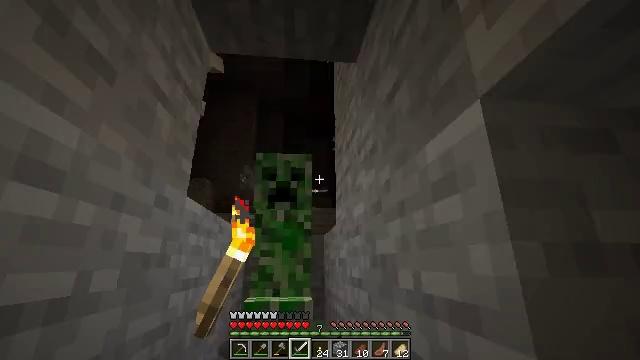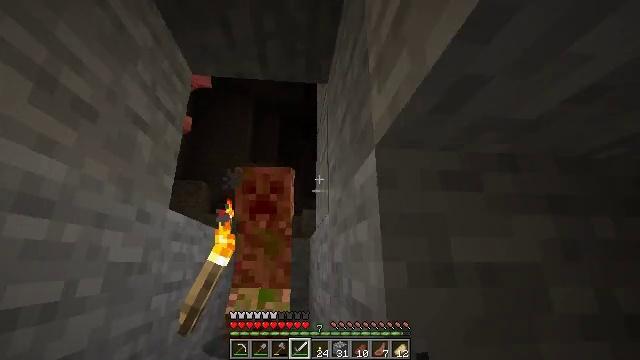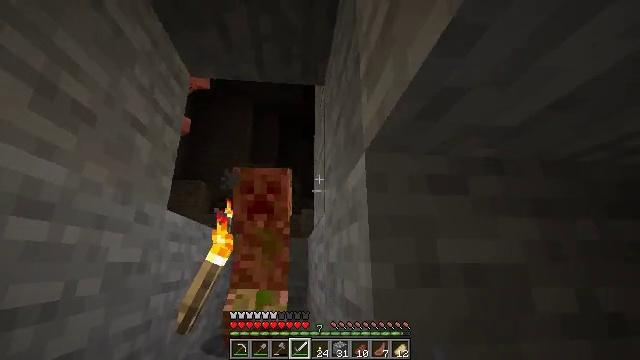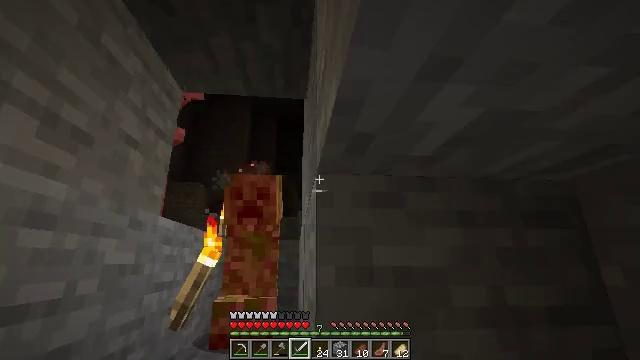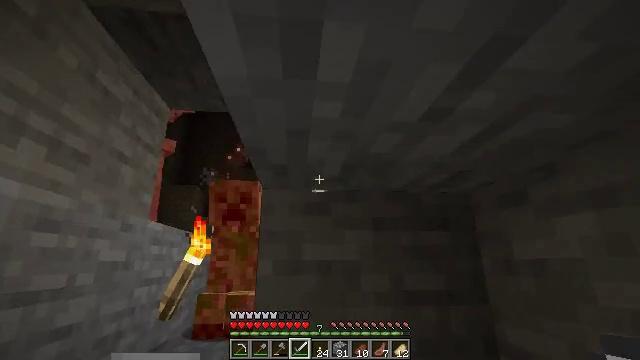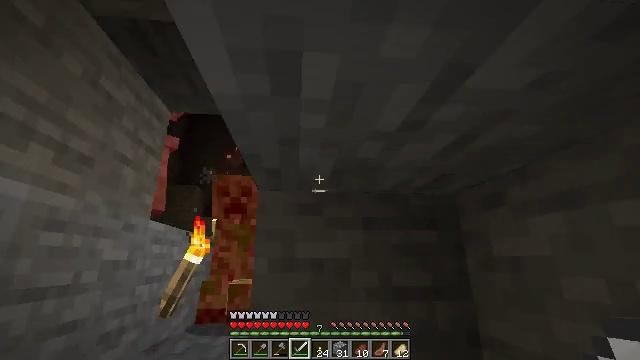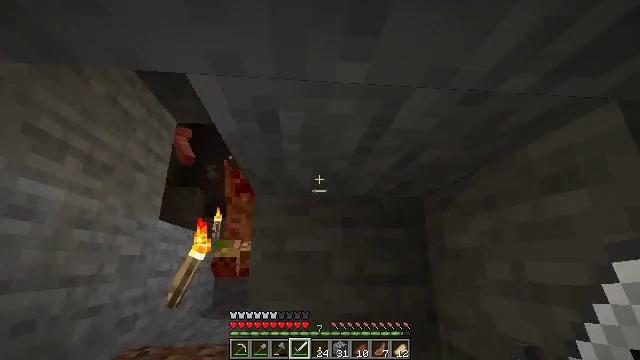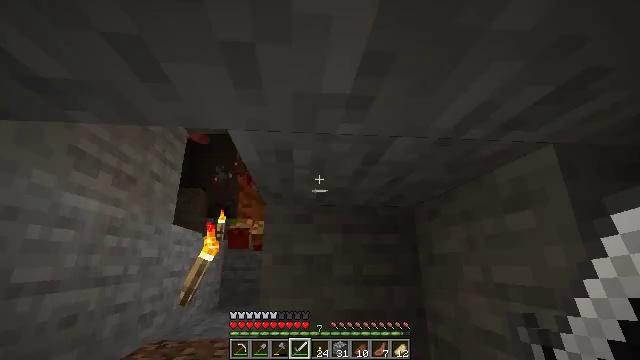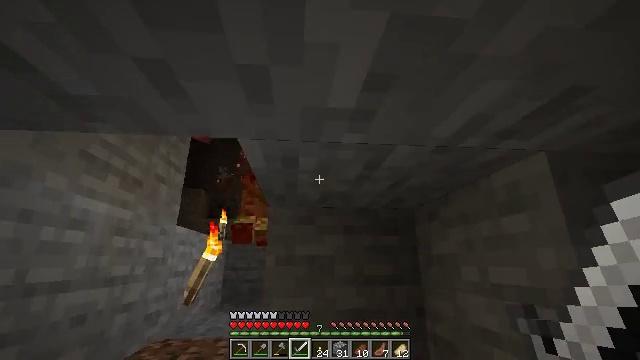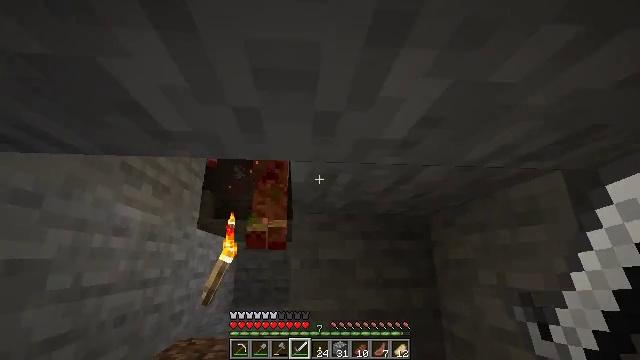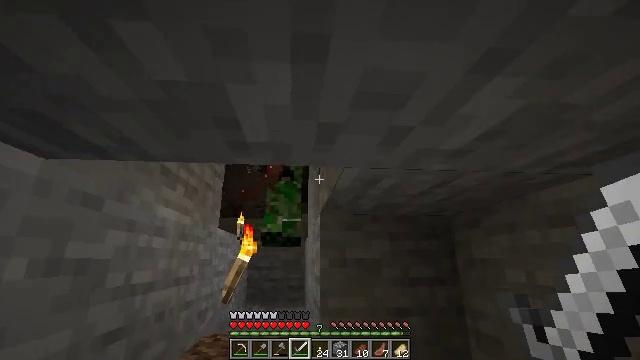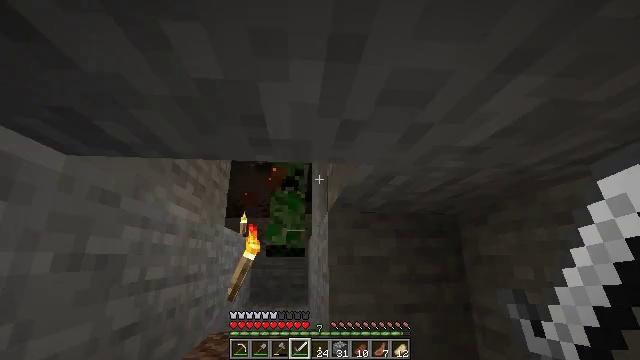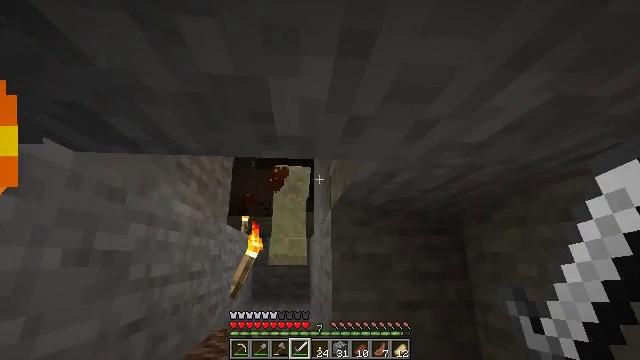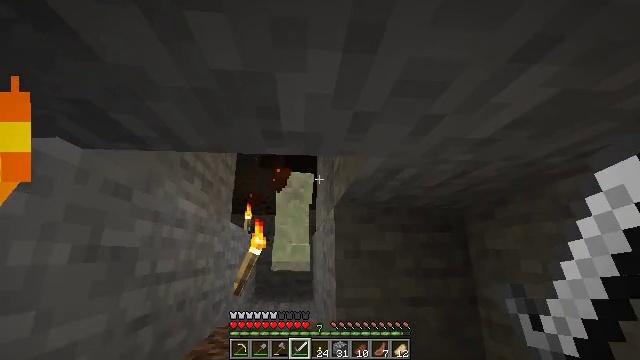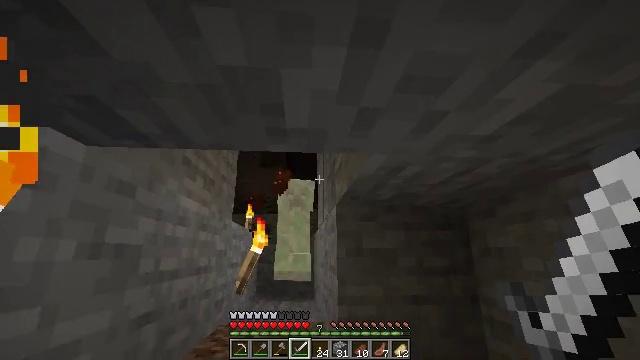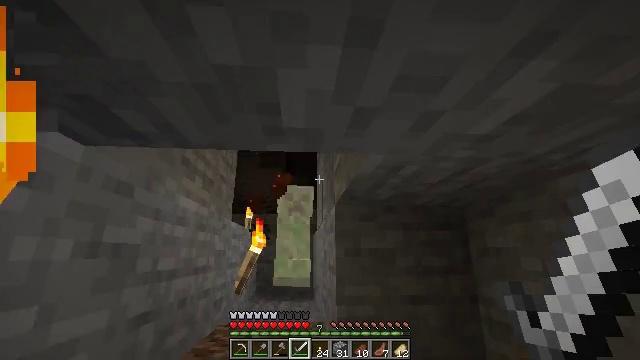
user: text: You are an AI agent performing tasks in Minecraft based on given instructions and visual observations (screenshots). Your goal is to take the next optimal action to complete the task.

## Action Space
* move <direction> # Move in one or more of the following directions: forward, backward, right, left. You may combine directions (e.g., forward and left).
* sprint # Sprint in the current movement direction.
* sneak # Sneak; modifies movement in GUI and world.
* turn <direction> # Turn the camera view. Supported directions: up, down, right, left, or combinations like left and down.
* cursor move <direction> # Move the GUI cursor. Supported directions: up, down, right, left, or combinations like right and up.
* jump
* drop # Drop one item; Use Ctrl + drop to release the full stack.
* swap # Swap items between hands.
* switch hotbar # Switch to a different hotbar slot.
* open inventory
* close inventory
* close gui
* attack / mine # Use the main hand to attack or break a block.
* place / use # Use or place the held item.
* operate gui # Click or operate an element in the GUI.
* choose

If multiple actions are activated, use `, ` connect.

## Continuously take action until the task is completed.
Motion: motion action
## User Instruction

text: Defeat the creeper.
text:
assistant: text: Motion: move back and move right
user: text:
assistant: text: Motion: move back and move right
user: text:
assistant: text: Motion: move back and move right
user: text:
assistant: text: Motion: move back and move right
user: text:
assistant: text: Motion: move back
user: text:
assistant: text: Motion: move back
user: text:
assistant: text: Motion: move back and move left
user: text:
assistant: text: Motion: move left
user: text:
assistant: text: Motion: move left
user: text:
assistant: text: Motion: no_op
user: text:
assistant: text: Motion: no_op
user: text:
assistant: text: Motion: no_op
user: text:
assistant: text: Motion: no_op
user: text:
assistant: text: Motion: no_op
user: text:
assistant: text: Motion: move right
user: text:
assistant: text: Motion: move right
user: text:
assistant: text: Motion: move right
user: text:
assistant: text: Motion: move right
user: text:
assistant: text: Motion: no_op
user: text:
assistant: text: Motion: no_op
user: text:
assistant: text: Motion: no_op
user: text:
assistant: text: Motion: move right
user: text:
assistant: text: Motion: move right
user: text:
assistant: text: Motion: no_op
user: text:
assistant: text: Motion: no_op
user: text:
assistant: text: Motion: no_op
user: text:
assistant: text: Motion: no_op
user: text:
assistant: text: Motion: move left
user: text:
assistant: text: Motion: move left, turn down
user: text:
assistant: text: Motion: move left, turn left and down